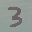
Label: 3